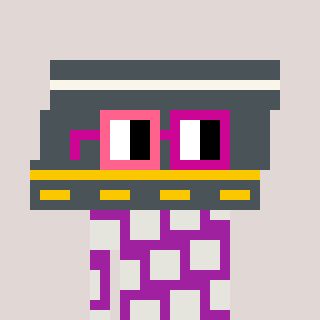
a pixel art character with square pink and red glasses, a road-shaped head and a magenta-colored body on a warm background